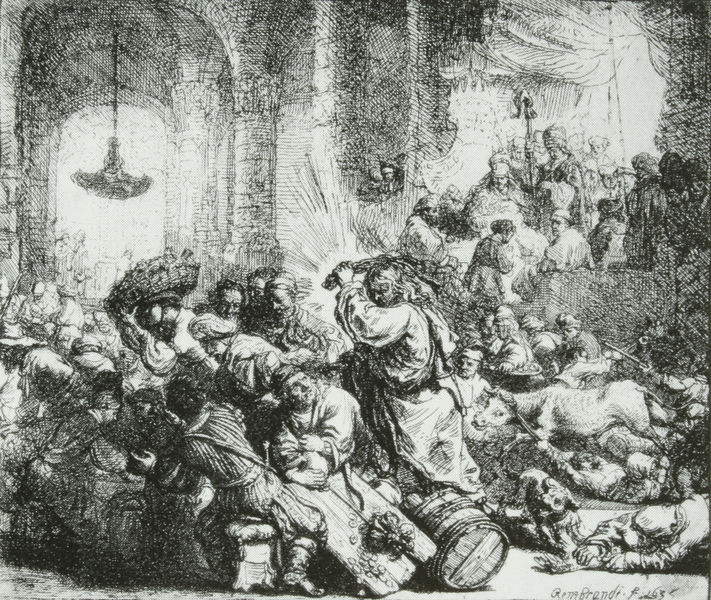
Titel: Christus vertreibt die Wechsler aus dem Tempel
Künstler: Rembrandt
Standort: Nürnberg.
Institution: Germanisches Nationalmuseum
Schlagwörter: dunkel, gruppe, himmel, kampf, mann, schatten, weiß, menschen, bar, bewegung, grau, hell, hintergrund, holz, lampe, laterne, licht, männer, raum, schwarz, skizze, szene, säule, säulen, tisch, zeichnung, hund, tier, tiere, haube, leute, menge, gedränge, kneipe, mütze, wirtschaft, bibel, rembrandt, signatur, vorhang, kühe, wind, kirche, boden, geistlicher, händler, leuchte, sack, kübel, magd, bogen, stab, studie, kette, grafik, kuh, rind, weis, markt, empore, saal, schemel, angst, querformat, schlacht, seile, trümmer, wehen, wild, bischof, könig, wein, gestreift, korb, kronleuchter, leuchter, lüster, platte, galerie, halle, bögen, holztisch, spiel, tusche, loggia, belichtung, gewölbe, schaf, fenter, strahlen, geld, aufruhr, brett, druck, schwarzweiss, viele, schraffur, radierung, schrafur, stich, durcheinander, schlag, schlägerei, dynamik, tumult, bleistift, fass, entwurf, tischplatte, menschenmenge, orgie, viel, tinte, bleistiftzeichnung, zuber, gemäuer, schein, prister, öllampe, christus, jesus, rundbögen, fall, sturz, priester, heiliger, mitra, tempel, weinfass, eimer, kupferstich, vertreibung, schlagen, rute, bau, umgefallen, holzplatte, gerangel, schänke, turbane, erntedank, lirche, tonne, kalb, säulenhalle, säulengang, umgestürzt, holzzuber, skitte, markthalle, weihwasser, handeln, speisesaal, münzen, strahlenkranz, schrafuren, zöllner, wirrwarr, im tempel, rauferei, prügelei, tempelaustreibung, achwarz, geldwechsler, kaptlle, kreuzschrafur, markttreiben, tierte, witshaus, ikonoklasmus, umwerfen, skizzre, fasson